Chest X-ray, PA view. Patient: 57 years old, sex F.
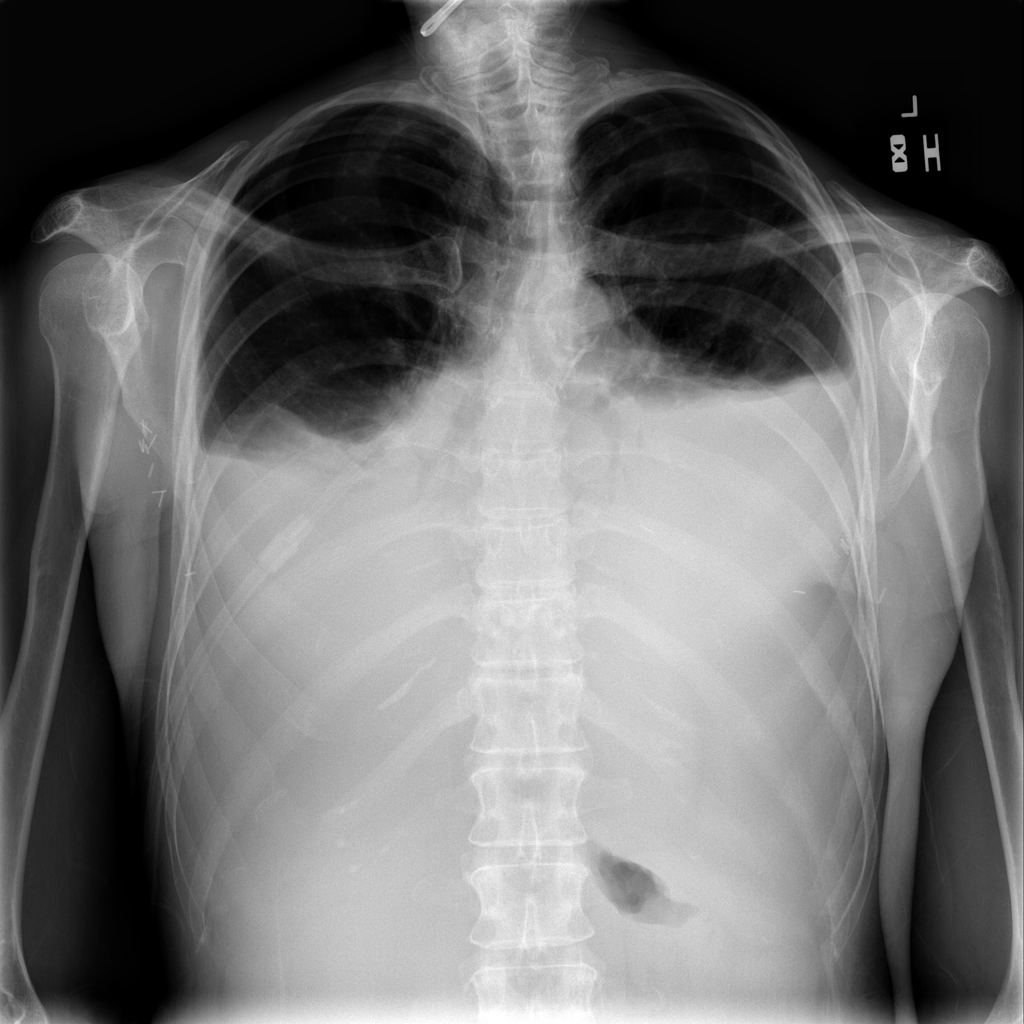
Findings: Effusion